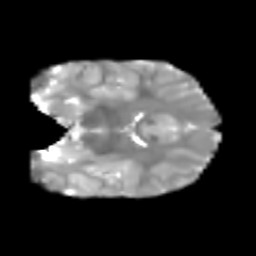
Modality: T2w
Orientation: coronal
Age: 6
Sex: male
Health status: healthy